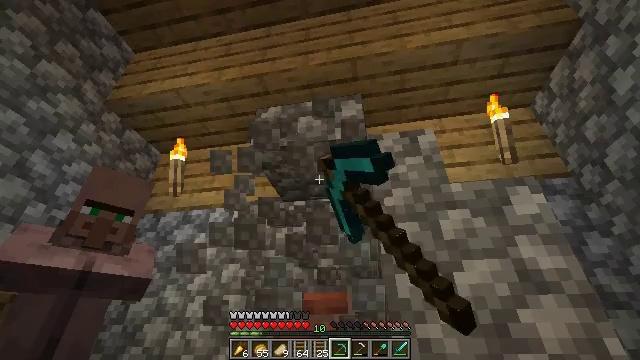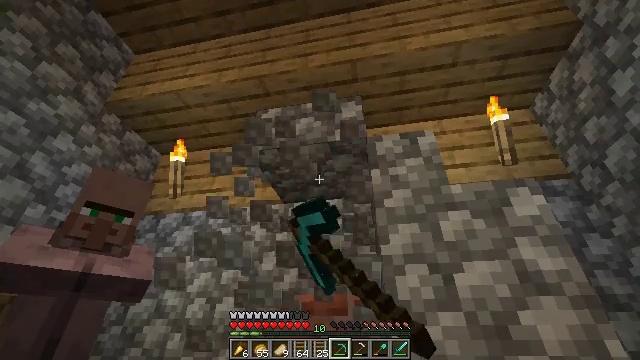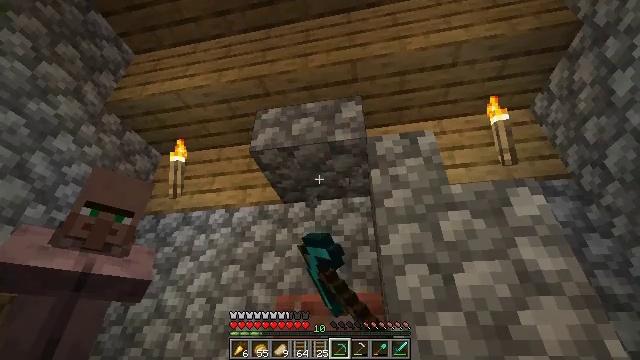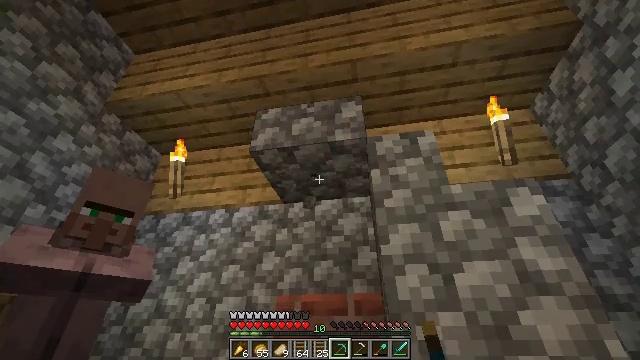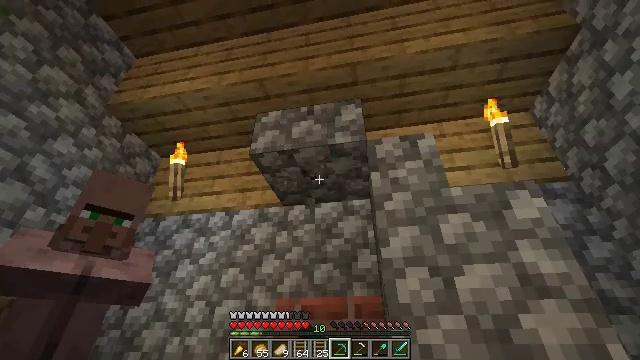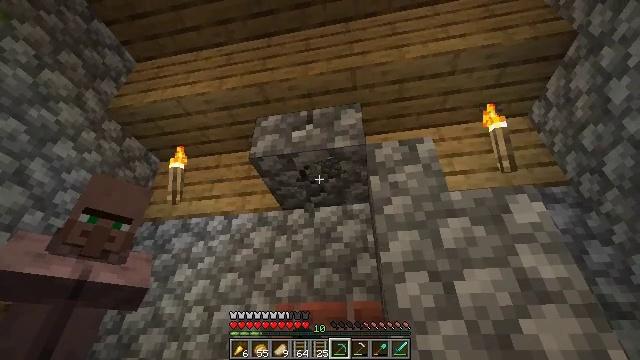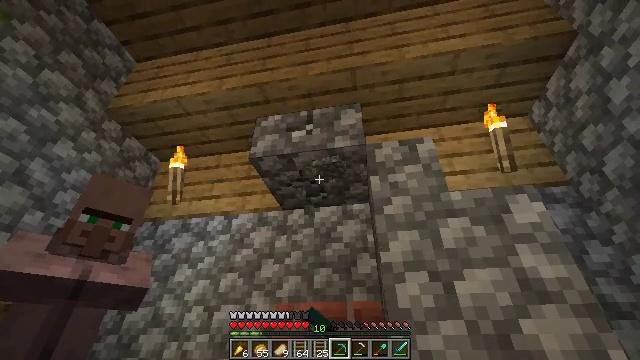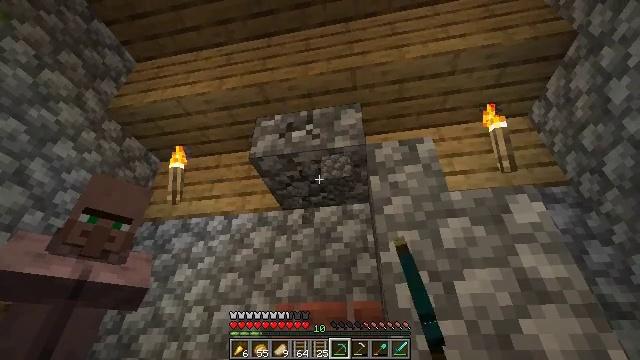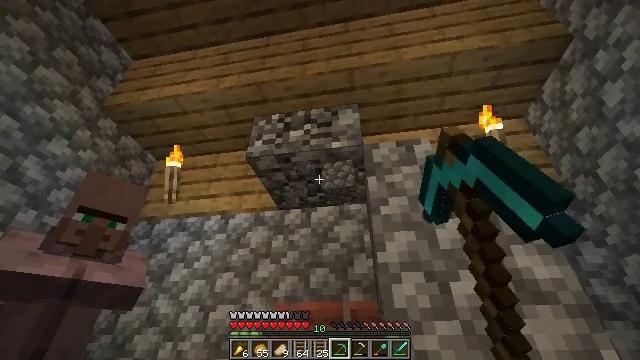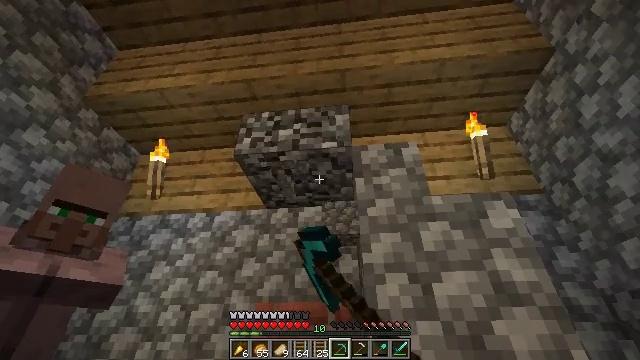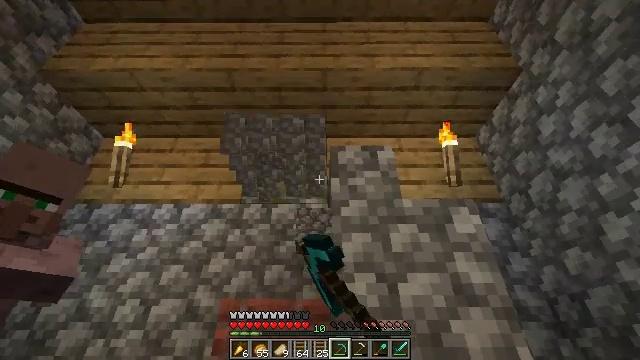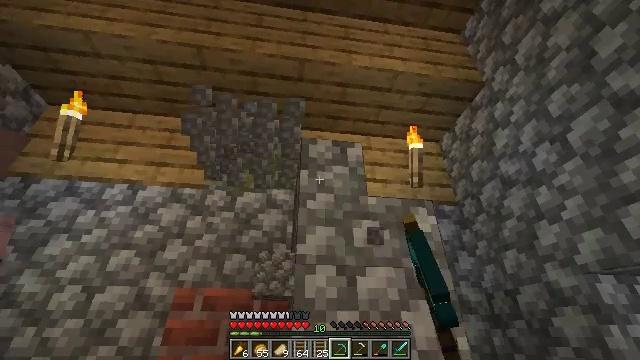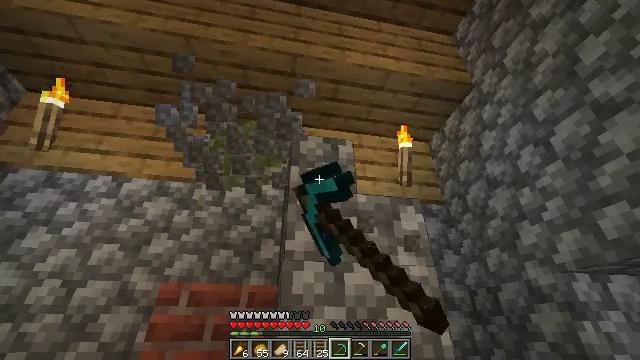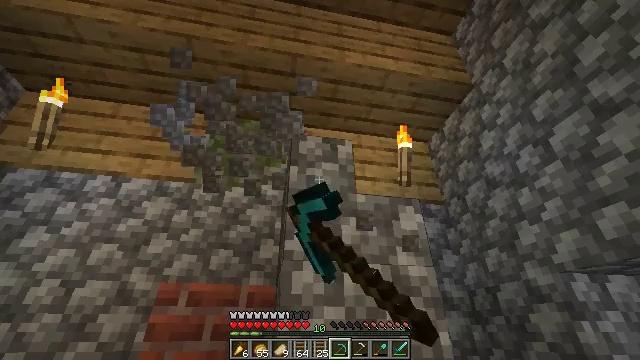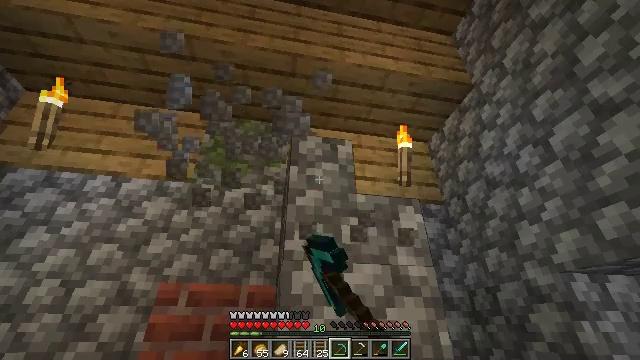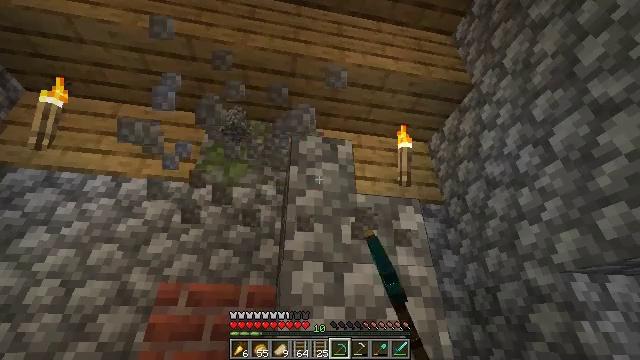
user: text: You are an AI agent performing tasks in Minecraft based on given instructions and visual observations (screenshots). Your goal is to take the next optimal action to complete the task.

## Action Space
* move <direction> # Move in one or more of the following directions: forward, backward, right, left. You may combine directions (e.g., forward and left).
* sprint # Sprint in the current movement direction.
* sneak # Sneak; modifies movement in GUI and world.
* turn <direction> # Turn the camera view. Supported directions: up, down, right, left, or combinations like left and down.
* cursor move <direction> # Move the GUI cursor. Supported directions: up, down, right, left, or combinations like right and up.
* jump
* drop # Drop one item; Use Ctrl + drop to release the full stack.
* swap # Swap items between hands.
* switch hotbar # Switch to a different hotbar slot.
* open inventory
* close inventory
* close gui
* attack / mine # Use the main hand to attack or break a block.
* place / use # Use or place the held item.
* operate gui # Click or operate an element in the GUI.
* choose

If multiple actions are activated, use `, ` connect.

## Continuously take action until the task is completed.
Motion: motion action
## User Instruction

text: Recycle the cobblestone stairs.
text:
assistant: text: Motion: attack / mine
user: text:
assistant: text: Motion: attack / mine
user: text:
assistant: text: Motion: attack / mine
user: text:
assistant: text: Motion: attack / mine
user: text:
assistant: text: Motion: attack / mine
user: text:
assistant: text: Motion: attack / mine
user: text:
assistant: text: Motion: attack / mine
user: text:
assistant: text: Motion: attack / mine
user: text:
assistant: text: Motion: turn right, attack / mine
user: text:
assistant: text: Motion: turn right, attack / mine
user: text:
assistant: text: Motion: turn right and down, attack / mine
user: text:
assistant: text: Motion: turn right, attack / mine
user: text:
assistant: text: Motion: attack / mine
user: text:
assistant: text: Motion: attack / mine
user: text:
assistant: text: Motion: attack / mine
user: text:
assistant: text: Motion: attack / mine
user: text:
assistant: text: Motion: attack / mine
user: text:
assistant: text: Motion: attack / mine
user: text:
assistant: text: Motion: turn down, attack / mine
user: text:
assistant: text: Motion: turn down, attack / mine
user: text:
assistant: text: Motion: turn down, attack / mine
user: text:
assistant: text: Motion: attack / mine
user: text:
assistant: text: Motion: attack / mine
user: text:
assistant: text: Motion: attack / mine
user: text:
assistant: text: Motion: attack / mine
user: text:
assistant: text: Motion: attack / mine
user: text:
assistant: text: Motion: turn down, attack / mine
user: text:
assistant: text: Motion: turn down, attack / mine
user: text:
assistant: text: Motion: attack / mine